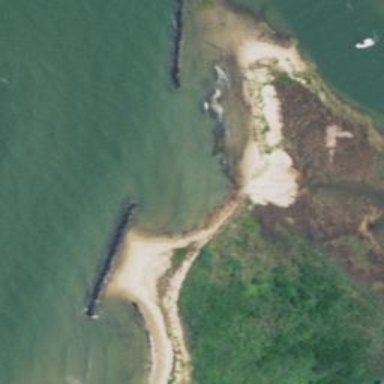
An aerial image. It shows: Breakwater structure.